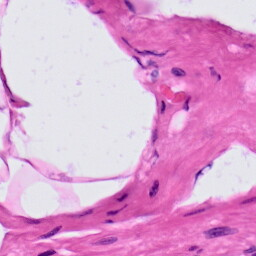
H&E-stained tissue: Prostate